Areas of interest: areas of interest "Beijing Foshou Senior Apartment"
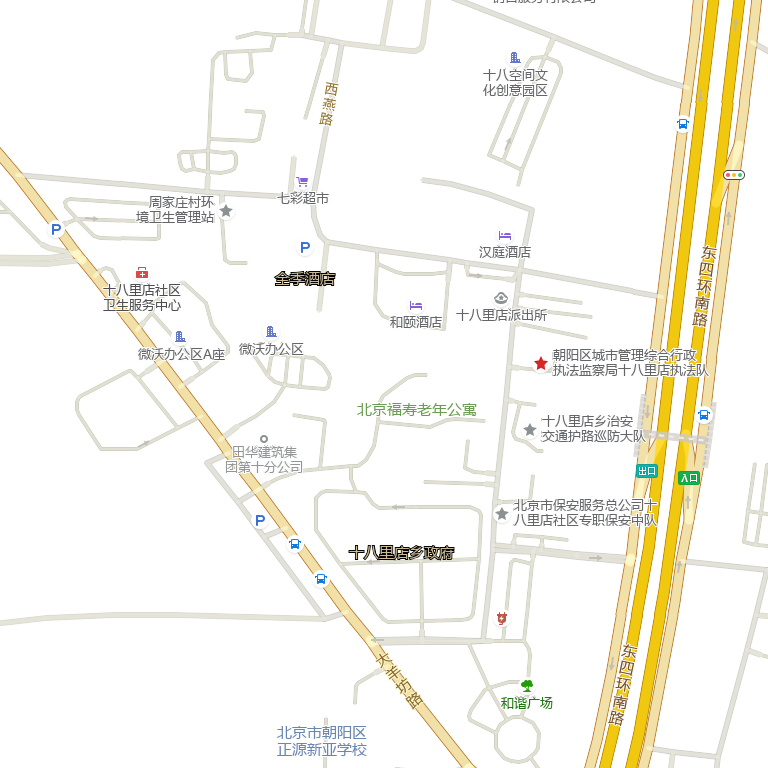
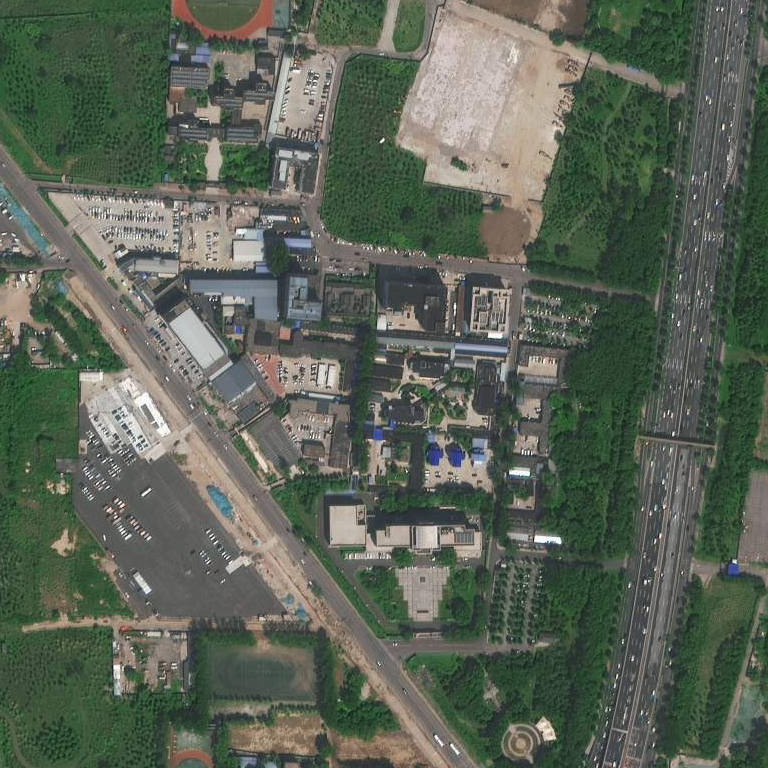